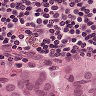
Metastatic tissue present: yes